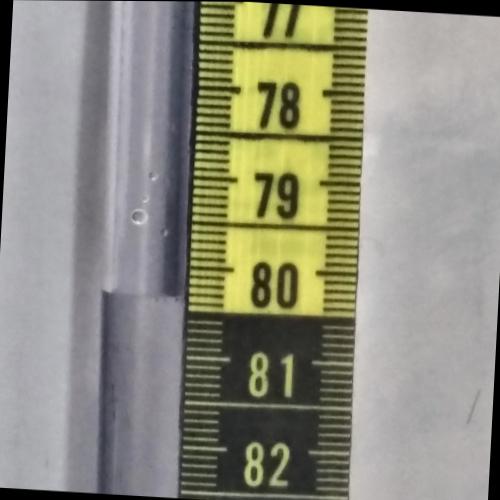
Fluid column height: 80.3 cm